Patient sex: F
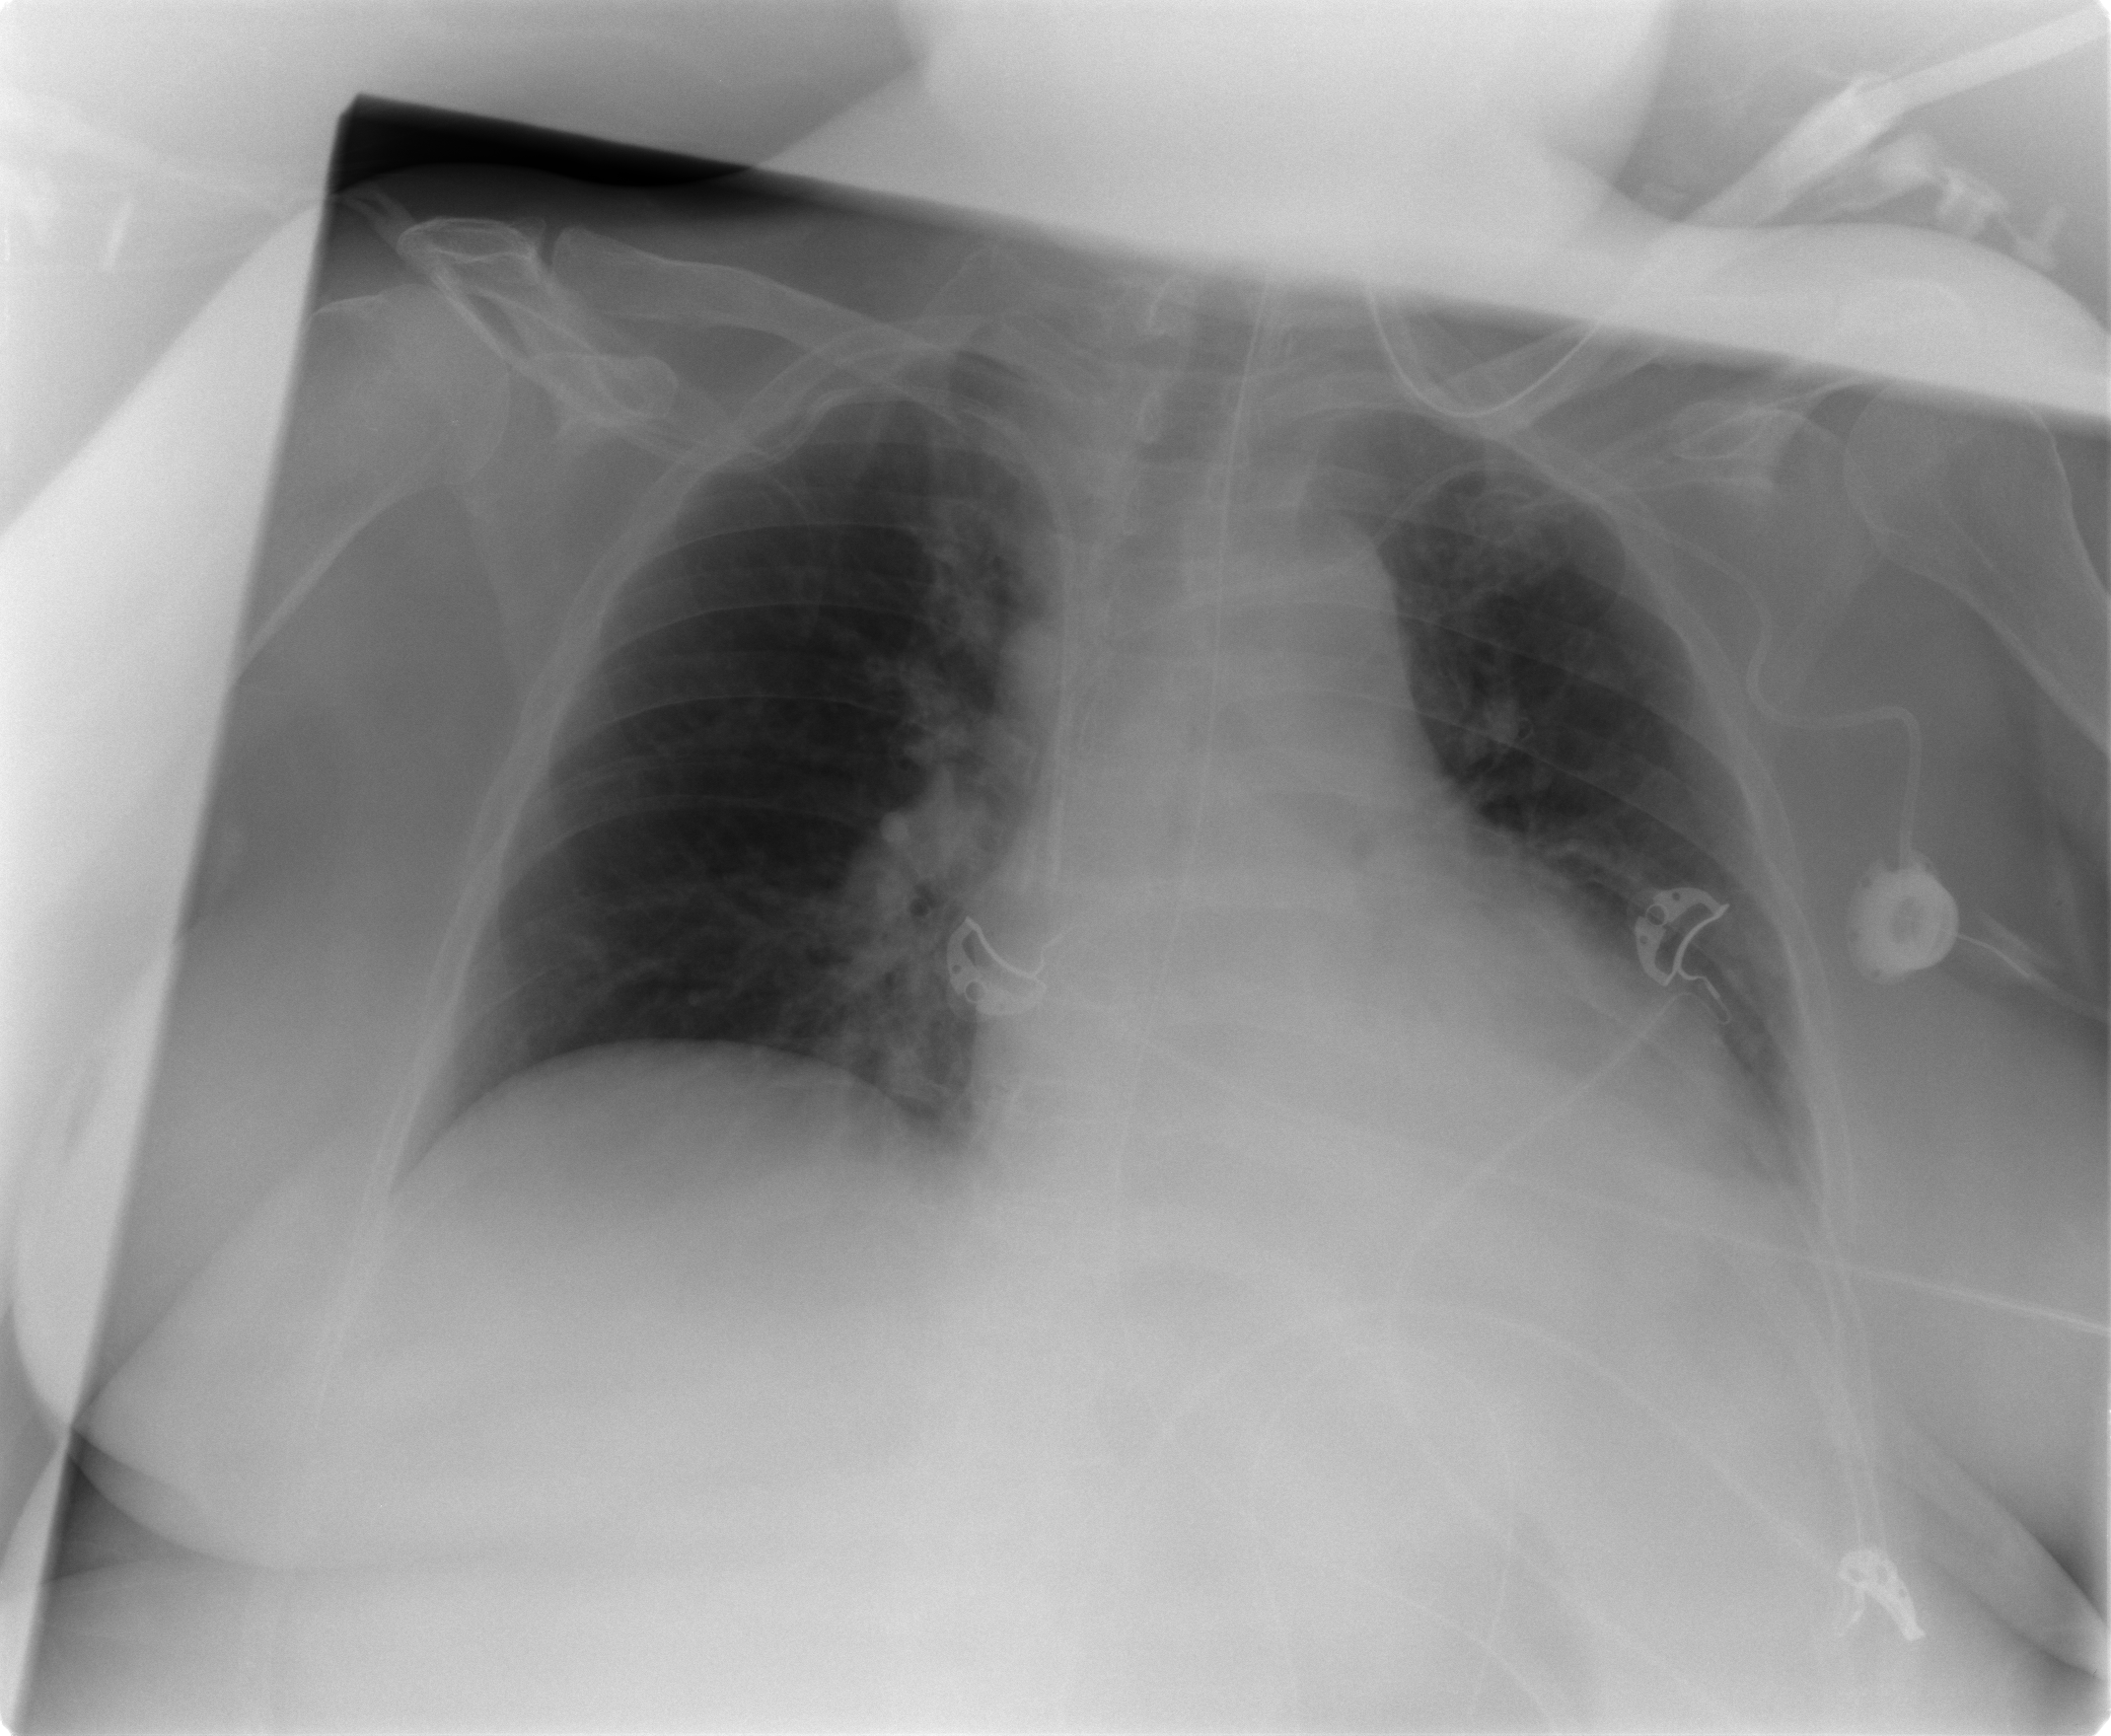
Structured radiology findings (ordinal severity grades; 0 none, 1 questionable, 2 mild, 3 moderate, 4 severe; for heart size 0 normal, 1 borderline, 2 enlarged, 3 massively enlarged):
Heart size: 2
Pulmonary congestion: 0
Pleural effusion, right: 0
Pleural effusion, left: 2
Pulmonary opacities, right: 0
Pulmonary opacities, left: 0
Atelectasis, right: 0
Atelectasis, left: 2